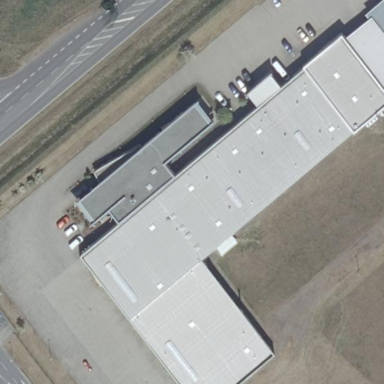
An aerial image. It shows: Office building.